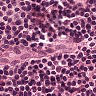
Metastatic tissue present: no